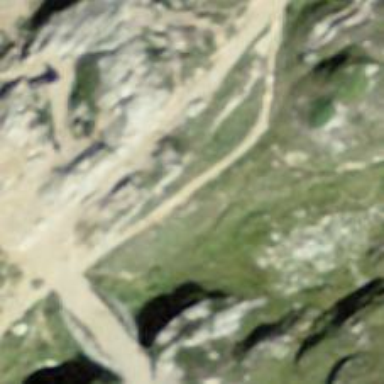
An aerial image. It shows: Rocky path.